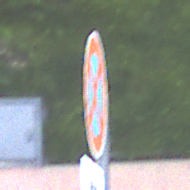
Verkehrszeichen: AbsolutesHalteverbot
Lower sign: HinweisDurchSinnbild23
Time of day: SunriseSunset
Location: Outdoor (Urban)
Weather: Clear
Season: NotSpecified
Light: Natural